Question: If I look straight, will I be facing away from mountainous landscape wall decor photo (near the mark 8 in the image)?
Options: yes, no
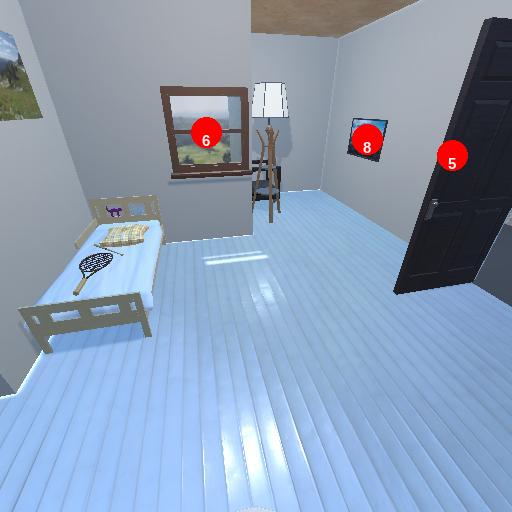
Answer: yes